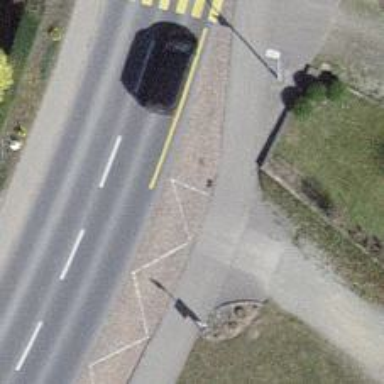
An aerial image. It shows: Platform for public transport. The platform is located by the road.